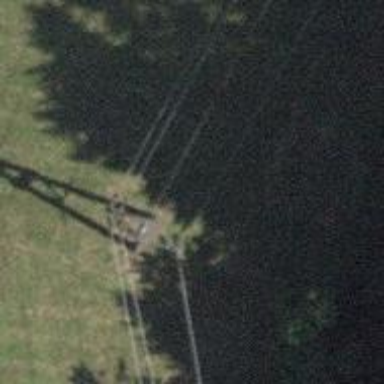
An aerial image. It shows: Power line is depicted.